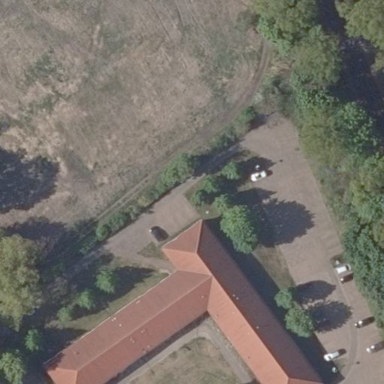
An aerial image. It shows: Parking area.